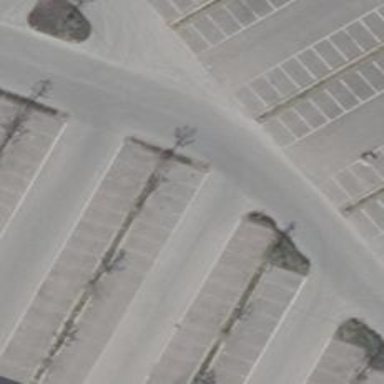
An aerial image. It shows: Asphalt parking aisle off service road.